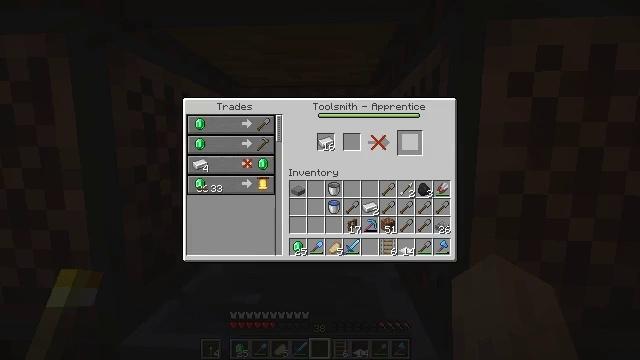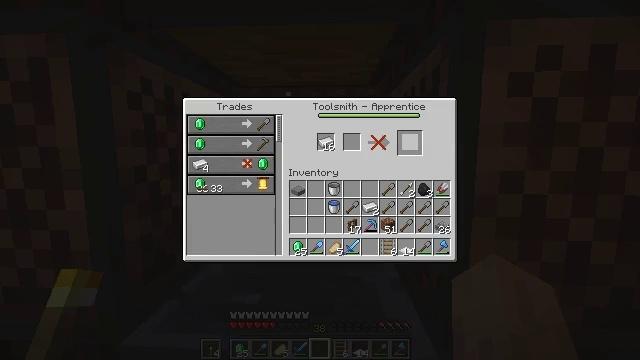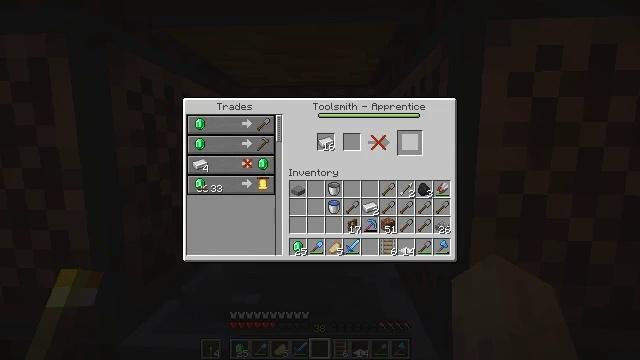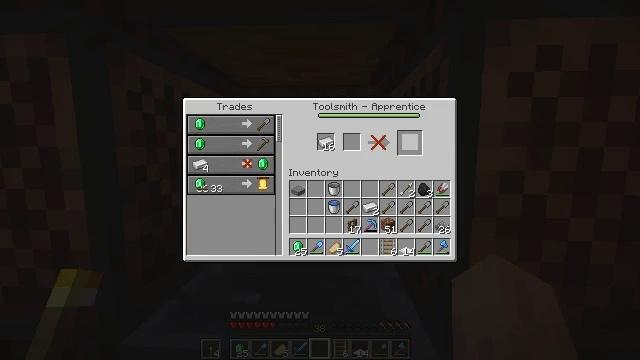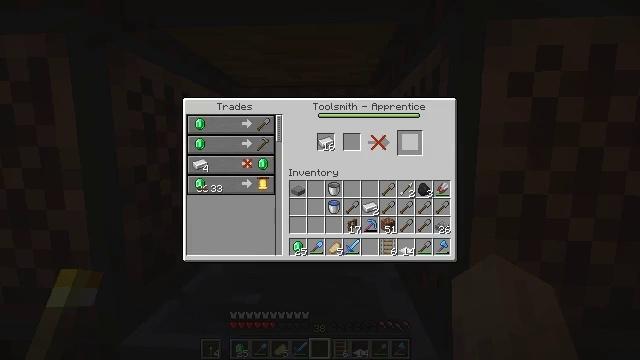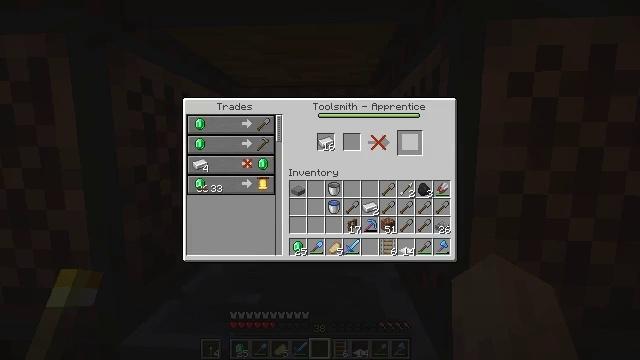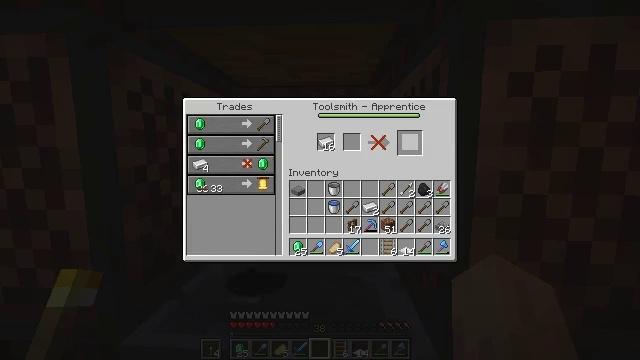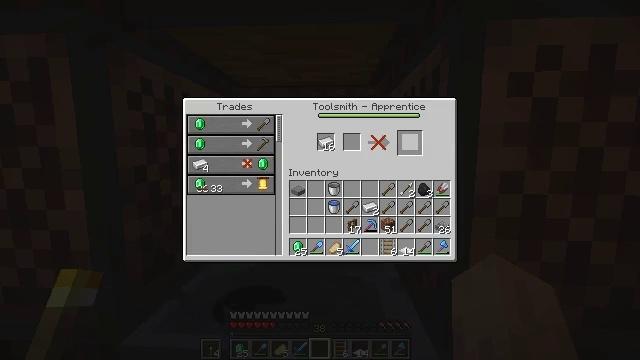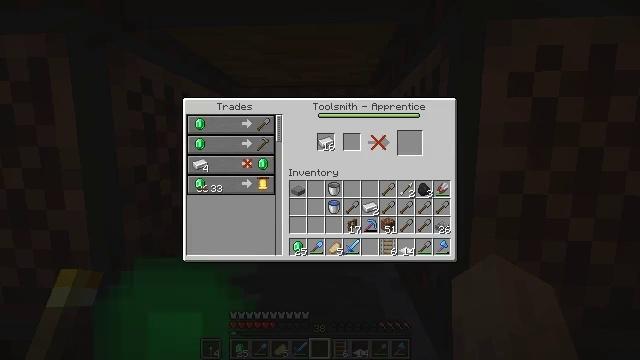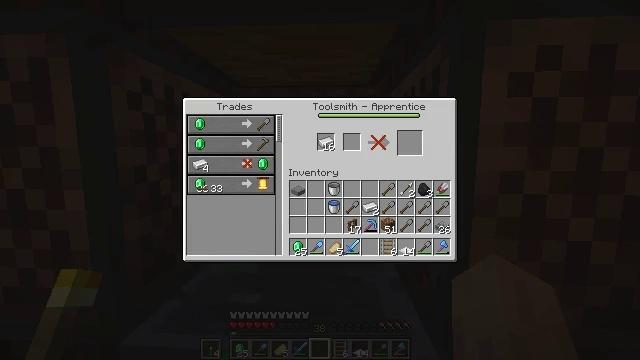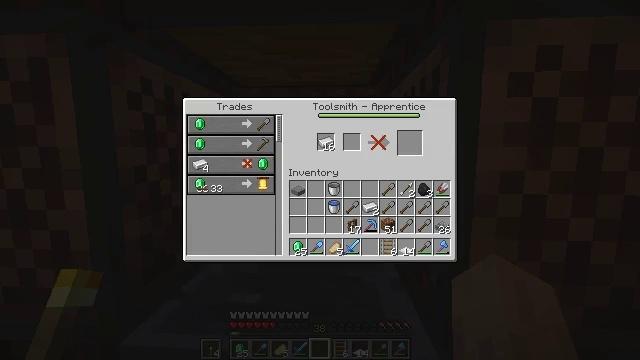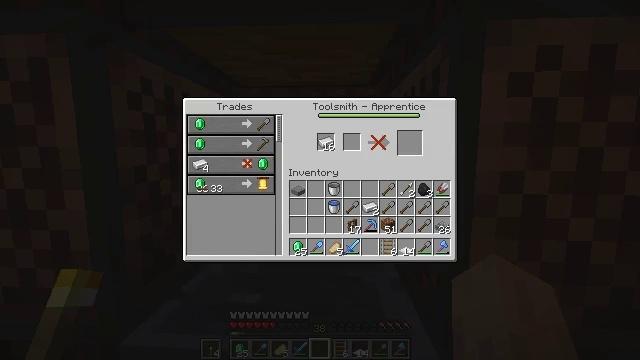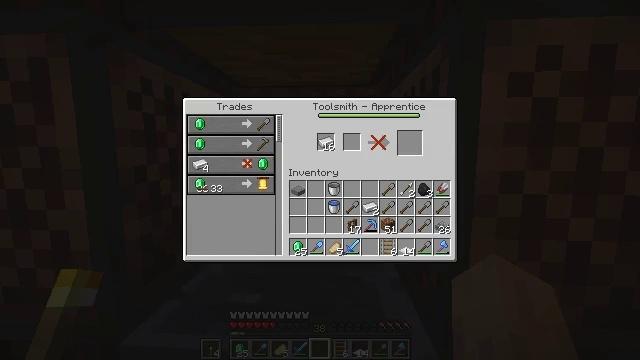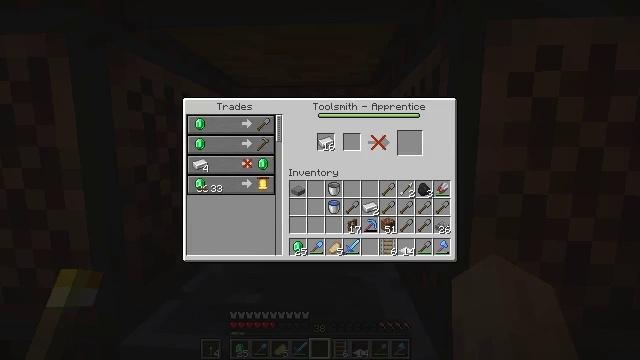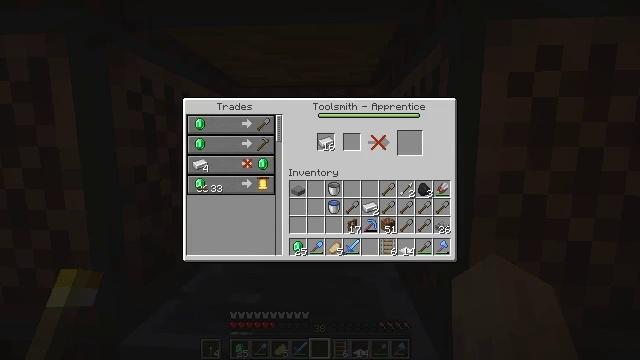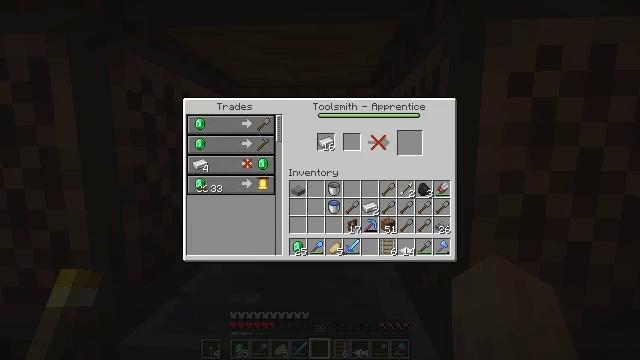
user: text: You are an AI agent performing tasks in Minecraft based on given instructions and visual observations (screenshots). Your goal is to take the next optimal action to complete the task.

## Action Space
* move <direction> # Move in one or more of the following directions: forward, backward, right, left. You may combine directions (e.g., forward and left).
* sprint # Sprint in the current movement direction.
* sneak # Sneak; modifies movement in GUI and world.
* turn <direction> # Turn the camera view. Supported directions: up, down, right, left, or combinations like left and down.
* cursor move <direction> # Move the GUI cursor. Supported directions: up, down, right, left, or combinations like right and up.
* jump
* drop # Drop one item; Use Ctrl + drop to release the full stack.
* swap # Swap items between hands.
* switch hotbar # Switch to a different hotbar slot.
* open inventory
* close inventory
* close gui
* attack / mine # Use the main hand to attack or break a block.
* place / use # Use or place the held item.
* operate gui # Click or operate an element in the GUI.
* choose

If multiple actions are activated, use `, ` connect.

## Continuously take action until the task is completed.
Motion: motion action
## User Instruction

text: Open the crafting table to craft a diamond hoe.
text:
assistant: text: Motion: sneak, open gui
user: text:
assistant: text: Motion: sneak
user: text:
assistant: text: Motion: sneak
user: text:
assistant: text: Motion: sneak
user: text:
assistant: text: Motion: sneak
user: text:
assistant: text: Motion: sneak
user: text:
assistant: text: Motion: sneak, cursor move right
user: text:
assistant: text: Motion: sneak, cursor move right
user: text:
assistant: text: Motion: sneak
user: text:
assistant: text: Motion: sneak
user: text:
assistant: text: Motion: no_op
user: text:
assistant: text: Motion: no_op
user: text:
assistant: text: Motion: no_op
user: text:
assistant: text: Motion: no_op
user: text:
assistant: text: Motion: no_op
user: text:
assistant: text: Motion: no_op
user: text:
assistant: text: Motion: no_op
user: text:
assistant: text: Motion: no_op
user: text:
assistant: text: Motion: no_op
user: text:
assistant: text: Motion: no_op
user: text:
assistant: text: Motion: no_op
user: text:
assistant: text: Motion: no_op
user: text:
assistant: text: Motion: no_op
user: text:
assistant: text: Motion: no_op
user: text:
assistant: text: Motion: no_op
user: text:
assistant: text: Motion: close gui
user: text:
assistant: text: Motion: no_op
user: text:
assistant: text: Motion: no_op
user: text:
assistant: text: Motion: no_op
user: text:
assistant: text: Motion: no_op